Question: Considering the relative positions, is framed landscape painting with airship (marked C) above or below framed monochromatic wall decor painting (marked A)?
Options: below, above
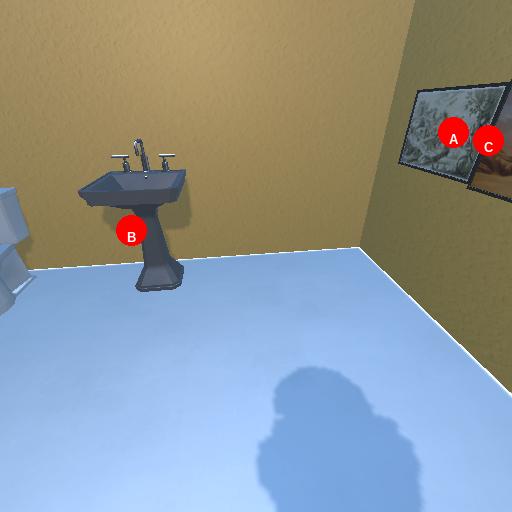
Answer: below